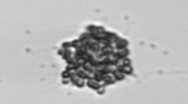
Label: Dictyocha